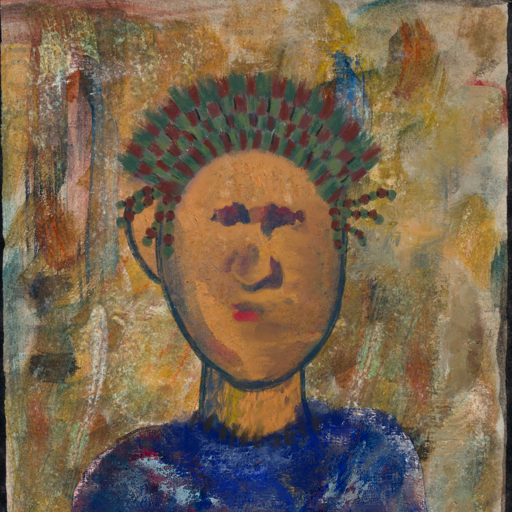
Background: Pipe, Head And Neck Front: In_The_Sun, Face Front: In_The_Sun, Bust: Irani, Hair Front: Blank, Head Accessory: After_Raid_Crown, Second Necklace: Blank, Necklace: In_The_Sun, Baby: Blank